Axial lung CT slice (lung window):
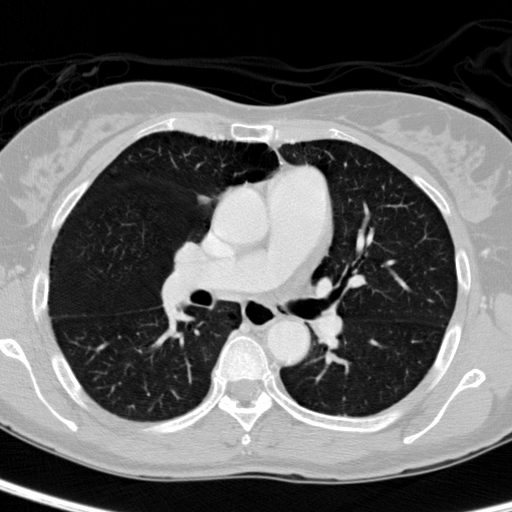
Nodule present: no